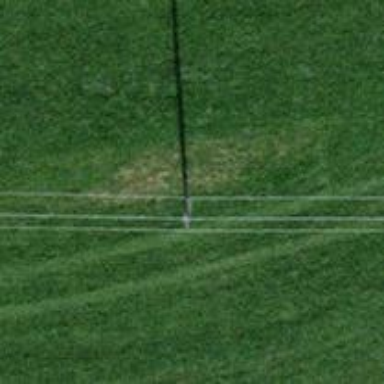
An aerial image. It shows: Power pole.